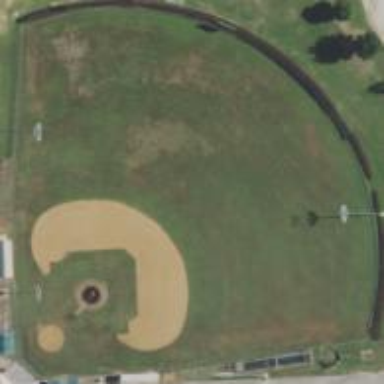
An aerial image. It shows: Baseball pitch for leisure land activities.